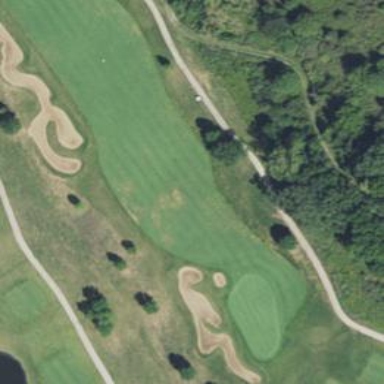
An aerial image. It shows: Golf fairway surrounded by grass.